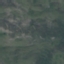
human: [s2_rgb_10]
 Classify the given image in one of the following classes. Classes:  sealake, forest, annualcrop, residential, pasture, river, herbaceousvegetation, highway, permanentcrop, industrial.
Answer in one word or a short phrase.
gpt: HerbaceousVegetation